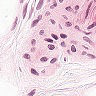
Metastatic tissue present: no